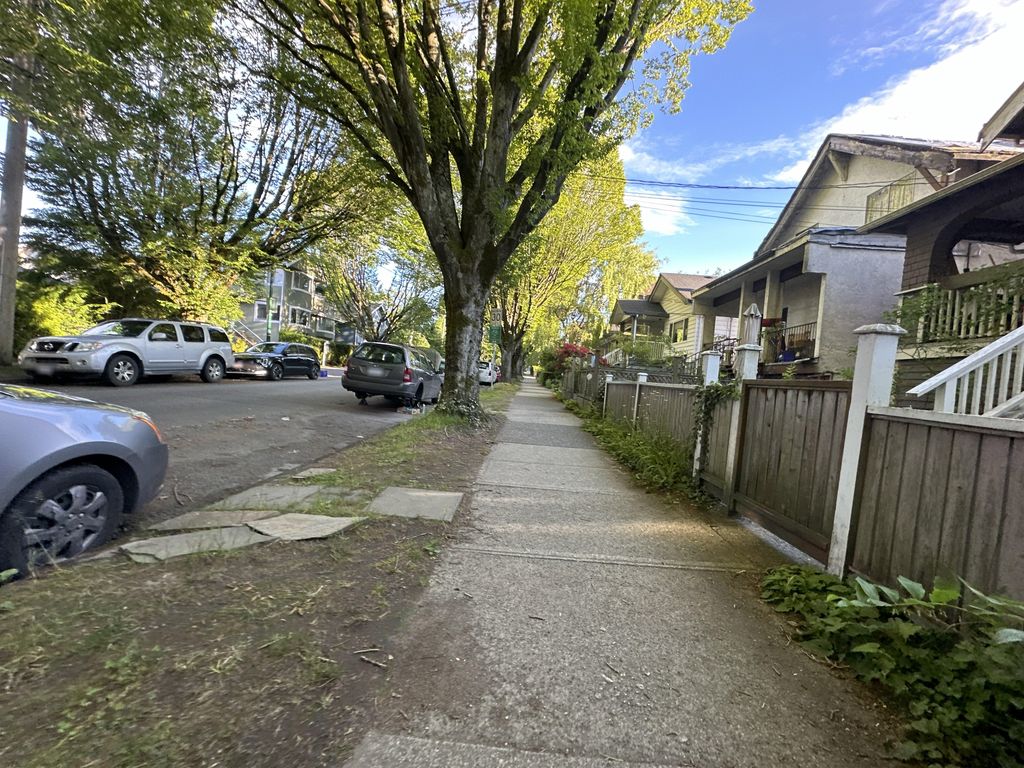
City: vancouver